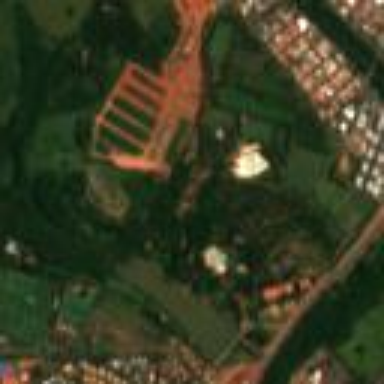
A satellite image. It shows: Sports centre surrounded by fence.